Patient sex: F
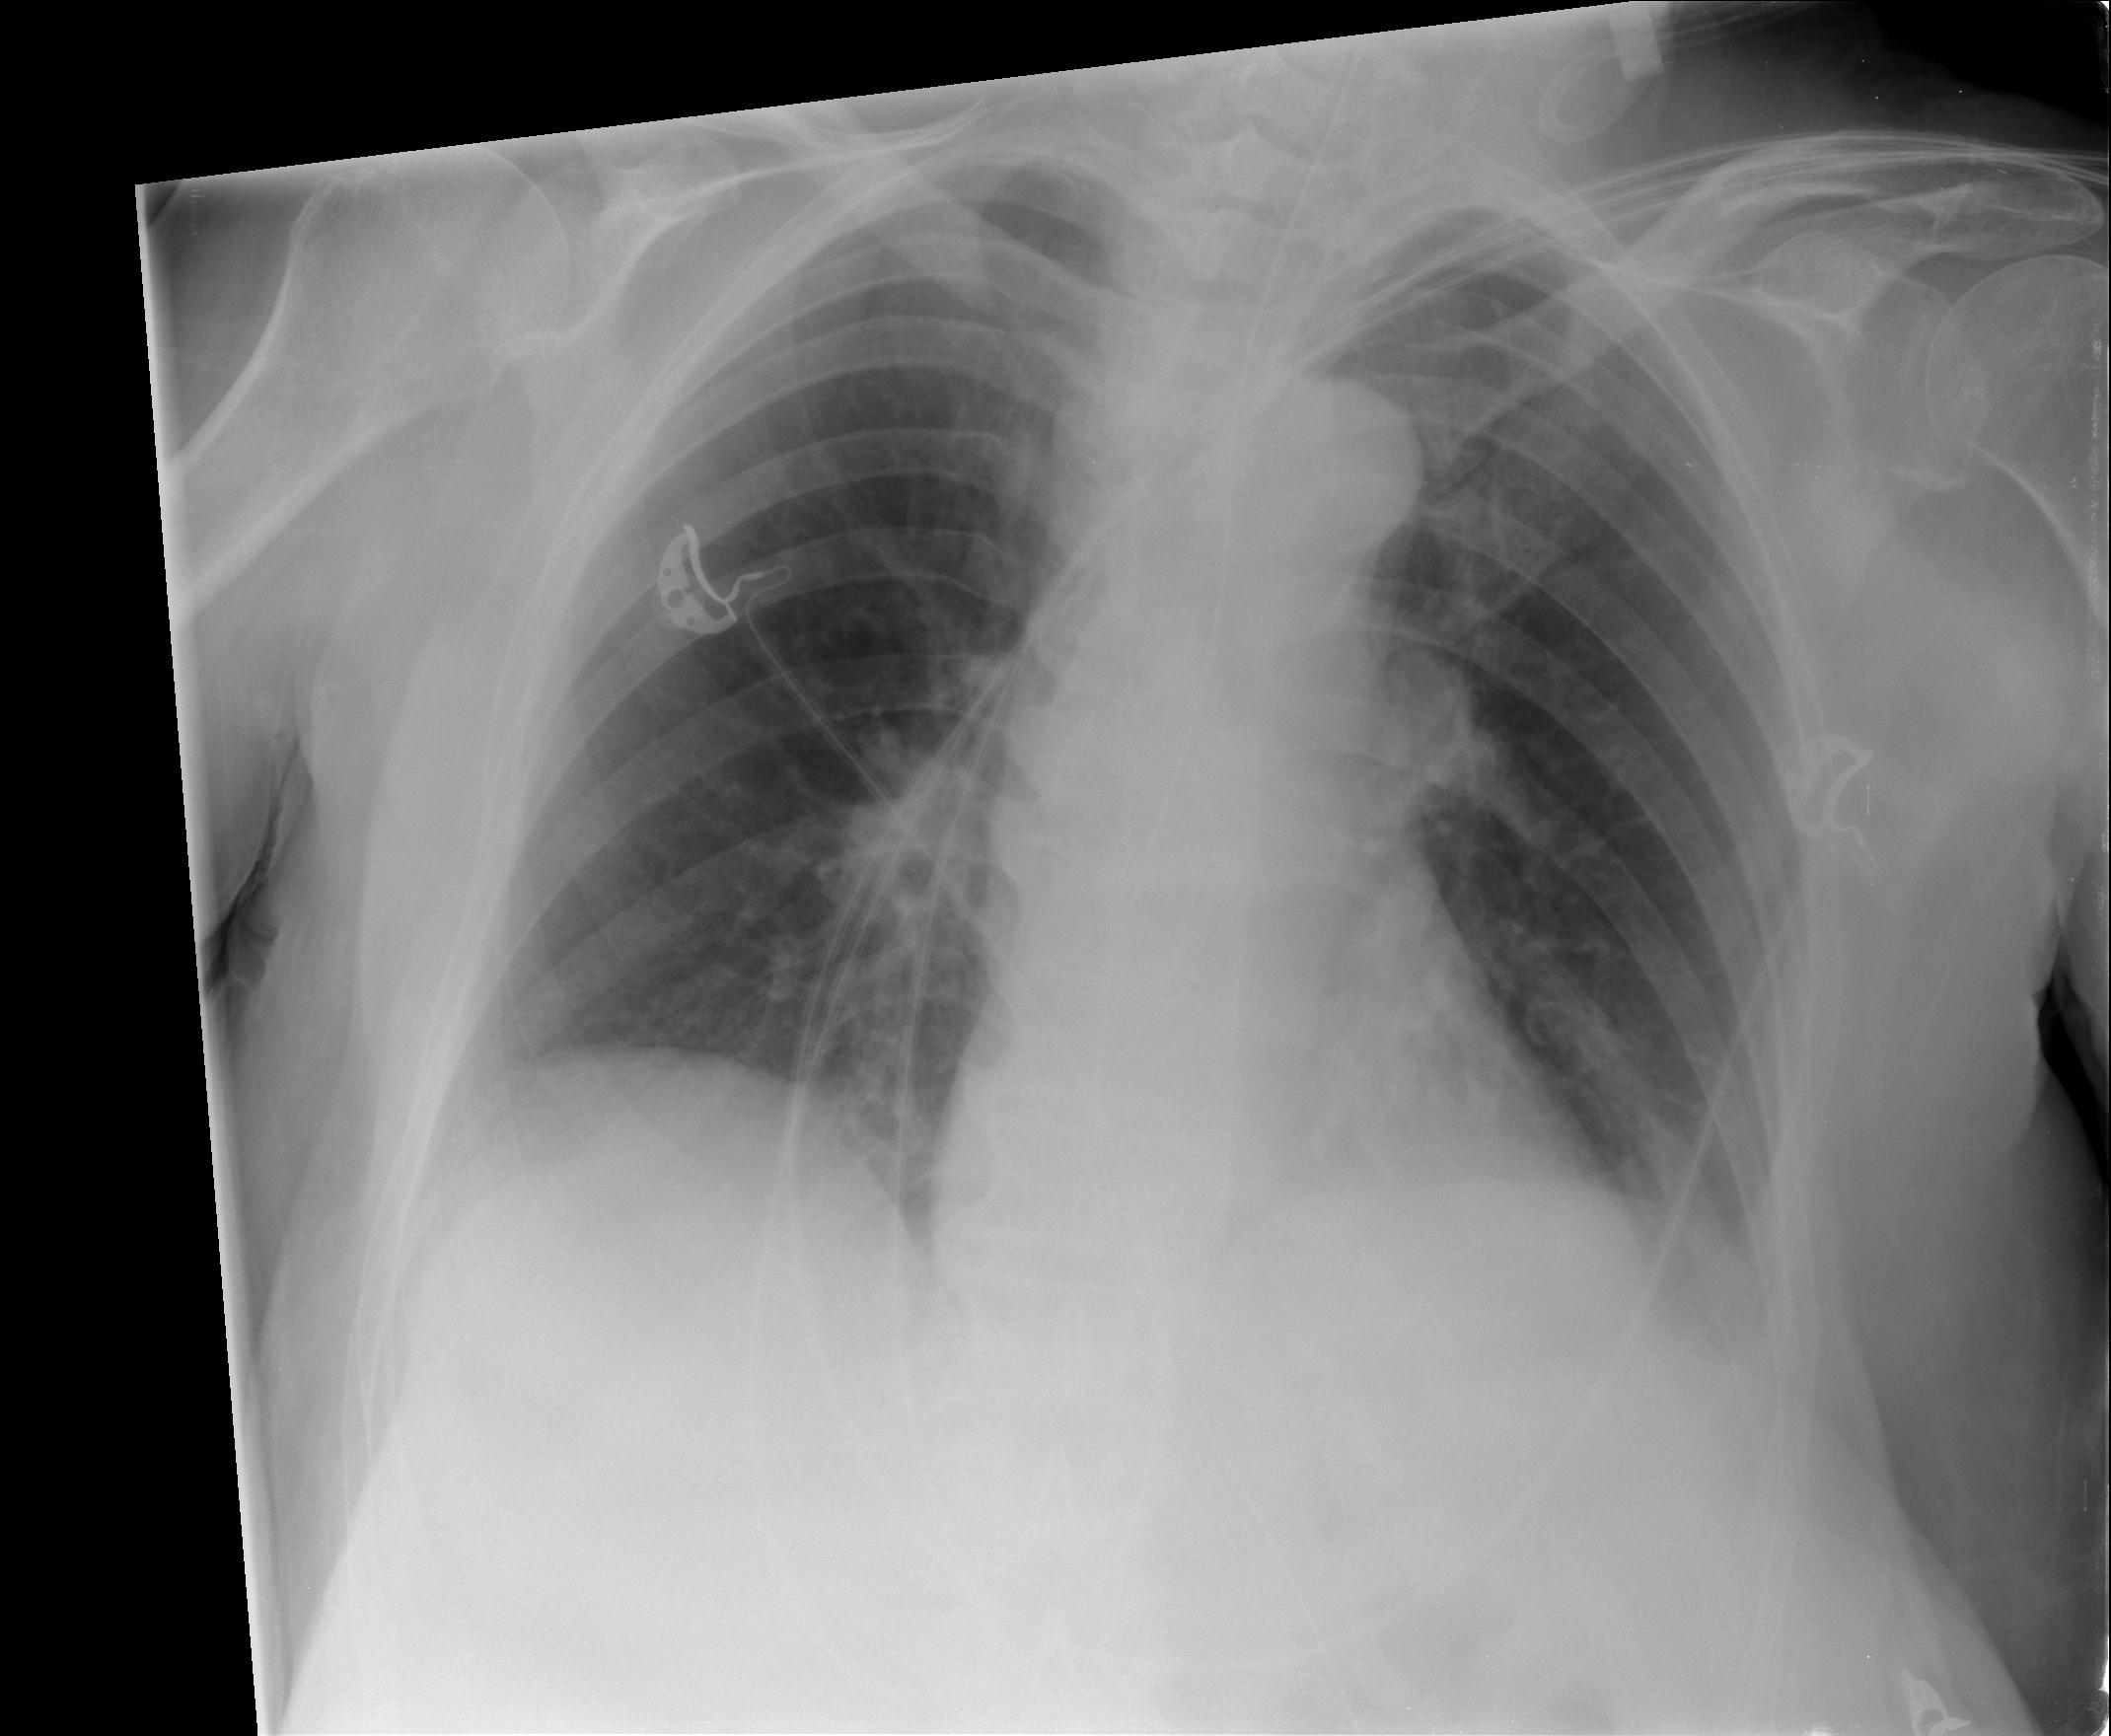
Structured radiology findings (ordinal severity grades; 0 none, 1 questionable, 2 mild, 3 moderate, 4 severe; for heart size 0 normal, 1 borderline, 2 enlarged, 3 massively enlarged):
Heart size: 0
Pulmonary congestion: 0
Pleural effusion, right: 2
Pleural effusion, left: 2
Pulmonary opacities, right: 0
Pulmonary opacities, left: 0
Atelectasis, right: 0
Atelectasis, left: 0